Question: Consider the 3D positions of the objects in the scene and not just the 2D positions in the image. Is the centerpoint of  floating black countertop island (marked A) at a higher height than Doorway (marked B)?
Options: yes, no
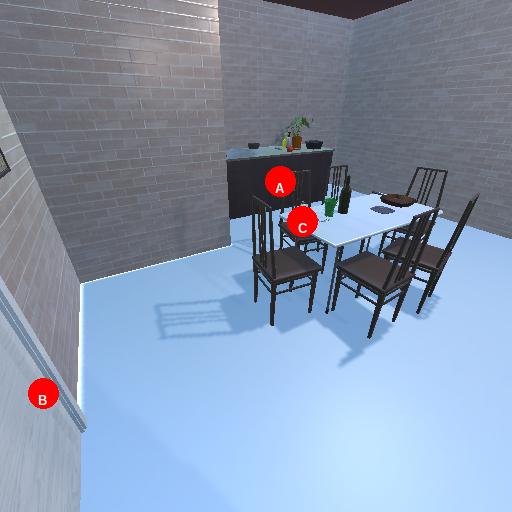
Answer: yes